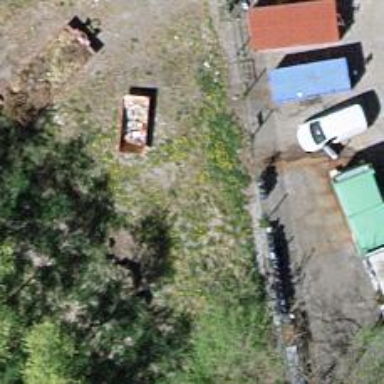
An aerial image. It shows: Waste disposal facility.